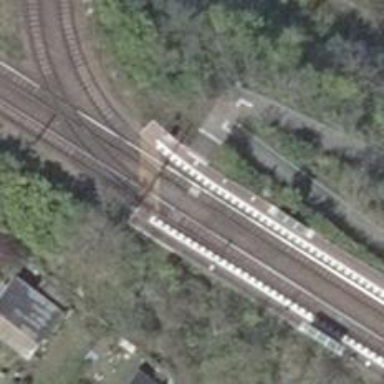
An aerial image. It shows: Railway signal.